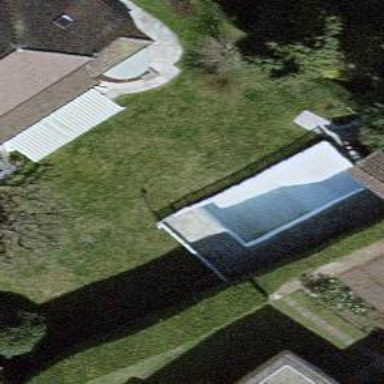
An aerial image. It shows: Swimming pool located in leisure land.